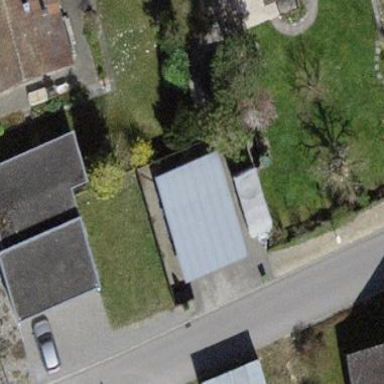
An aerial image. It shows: Building with flat roof.